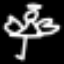
Label: angel